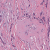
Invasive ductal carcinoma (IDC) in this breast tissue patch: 1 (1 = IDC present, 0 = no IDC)